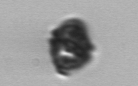
Label: Kryptoperidinium_triquetrum